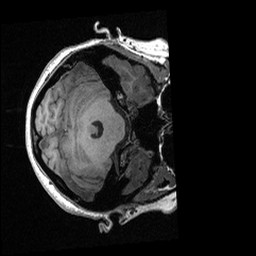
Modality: T1w
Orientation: axial
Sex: female
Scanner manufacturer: ge
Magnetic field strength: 3 T
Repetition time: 0.0064 s
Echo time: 0.00281 s